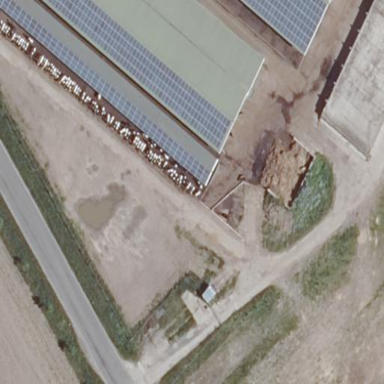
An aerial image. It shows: Cowshed building.